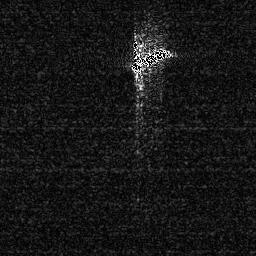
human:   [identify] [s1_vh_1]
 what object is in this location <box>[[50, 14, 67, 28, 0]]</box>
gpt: <ref>1 medium ship at the top</ref>